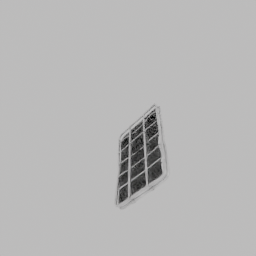
Label: tools